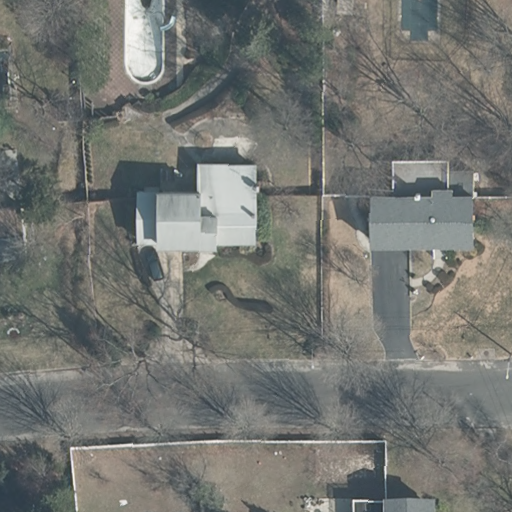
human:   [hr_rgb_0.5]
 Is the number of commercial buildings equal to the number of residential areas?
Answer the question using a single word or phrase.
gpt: no

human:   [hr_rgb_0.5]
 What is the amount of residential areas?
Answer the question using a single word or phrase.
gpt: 1

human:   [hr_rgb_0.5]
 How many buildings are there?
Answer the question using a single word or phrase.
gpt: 4

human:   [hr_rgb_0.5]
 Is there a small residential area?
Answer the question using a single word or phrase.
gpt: no

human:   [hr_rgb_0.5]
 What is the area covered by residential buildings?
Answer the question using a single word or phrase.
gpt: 770m2

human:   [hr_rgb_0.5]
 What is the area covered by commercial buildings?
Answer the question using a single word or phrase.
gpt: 0m2

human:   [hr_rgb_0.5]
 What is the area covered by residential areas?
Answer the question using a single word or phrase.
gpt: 9196m2

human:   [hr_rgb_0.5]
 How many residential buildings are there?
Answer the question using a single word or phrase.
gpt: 4

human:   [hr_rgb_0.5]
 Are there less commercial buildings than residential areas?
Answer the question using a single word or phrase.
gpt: yes

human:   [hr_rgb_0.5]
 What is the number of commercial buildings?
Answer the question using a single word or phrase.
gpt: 0

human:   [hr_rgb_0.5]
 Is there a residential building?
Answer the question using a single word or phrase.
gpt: yes

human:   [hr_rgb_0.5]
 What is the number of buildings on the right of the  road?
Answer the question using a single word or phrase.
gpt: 2

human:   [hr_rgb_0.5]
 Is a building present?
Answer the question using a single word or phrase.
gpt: yes

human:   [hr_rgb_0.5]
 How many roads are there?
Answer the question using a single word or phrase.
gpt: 1

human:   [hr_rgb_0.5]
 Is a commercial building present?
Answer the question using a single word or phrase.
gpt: no

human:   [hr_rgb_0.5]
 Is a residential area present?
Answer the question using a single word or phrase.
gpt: yes

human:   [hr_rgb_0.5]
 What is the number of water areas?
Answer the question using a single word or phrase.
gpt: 0

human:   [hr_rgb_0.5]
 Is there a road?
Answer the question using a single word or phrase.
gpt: yes

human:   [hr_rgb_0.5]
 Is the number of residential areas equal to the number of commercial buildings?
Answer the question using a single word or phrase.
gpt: no

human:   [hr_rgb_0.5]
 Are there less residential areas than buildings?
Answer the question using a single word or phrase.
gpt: yes

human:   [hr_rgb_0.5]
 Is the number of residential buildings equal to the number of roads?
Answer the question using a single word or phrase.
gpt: no

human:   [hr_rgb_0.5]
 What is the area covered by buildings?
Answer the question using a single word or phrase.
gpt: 770m2

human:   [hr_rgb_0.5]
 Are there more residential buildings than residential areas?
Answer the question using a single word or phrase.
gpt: yes

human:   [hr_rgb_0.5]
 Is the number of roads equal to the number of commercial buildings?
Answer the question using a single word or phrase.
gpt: no

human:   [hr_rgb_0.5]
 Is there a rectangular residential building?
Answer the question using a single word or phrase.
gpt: yes

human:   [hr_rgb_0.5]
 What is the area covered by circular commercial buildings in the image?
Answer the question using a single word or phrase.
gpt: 0m2

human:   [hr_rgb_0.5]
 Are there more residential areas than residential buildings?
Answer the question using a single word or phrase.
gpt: no

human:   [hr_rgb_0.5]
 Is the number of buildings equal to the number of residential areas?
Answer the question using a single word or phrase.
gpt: no

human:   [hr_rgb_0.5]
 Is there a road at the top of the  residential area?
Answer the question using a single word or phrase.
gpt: yes

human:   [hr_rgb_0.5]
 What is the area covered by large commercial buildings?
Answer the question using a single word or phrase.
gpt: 0m2

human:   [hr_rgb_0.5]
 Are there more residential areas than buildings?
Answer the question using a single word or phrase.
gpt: no

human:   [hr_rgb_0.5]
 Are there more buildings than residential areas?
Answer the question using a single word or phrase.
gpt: yes

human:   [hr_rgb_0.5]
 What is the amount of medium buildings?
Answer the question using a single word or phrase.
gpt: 2

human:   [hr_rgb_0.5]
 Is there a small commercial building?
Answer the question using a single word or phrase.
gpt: no

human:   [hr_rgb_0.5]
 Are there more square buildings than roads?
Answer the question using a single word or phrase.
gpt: no

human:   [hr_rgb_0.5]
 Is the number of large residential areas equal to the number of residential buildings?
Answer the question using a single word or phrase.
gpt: no

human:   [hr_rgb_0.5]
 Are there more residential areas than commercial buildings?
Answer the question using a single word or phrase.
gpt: yes

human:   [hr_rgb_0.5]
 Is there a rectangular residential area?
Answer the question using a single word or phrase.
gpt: no

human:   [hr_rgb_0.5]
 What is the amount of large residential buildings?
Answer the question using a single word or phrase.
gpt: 0

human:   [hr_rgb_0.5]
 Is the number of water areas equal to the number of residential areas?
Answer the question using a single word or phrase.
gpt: no

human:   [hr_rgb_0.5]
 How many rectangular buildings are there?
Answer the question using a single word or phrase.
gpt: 2

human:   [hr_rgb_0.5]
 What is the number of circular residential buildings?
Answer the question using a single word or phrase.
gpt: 0

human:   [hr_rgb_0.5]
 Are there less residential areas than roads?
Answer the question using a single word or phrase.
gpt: no

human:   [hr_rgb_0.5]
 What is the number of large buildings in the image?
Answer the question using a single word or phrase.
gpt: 0

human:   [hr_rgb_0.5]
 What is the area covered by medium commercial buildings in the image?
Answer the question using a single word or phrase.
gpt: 0m2

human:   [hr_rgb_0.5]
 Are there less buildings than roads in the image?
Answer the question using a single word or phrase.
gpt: no

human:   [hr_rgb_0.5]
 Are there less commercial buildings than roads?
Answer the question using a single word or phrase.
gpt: yes

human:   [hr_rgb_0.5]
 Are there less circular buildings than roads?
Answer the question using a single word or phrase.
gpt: yes

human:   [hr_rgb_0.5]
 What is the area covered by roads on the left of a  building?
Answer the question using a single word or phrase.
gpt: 0m2

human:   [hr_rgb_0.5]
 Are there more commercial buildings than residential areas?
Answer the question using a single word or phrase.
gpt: no

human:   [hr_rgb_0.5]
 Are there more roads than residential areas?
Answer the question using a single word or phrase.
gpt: no

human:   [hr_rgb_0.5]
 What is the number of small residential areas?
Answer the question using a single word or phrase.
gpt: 0

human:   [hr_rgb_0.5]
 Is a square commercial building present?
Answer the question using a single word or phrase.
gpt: no

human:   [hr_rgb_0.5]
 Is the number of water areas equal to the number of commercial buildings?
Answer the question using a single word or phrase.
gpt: yes

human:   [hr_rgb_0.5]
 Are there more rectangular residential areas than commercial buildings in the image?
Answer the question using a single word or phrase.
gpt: no

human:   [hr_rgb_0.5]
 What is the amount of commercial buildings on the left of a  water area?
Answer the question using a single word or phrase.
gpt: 0

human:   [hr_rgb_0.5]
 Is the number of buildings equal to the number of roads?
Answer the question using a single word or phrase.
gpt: no

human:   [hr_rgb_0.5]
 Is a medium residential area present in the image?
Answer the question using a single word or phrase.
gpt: no

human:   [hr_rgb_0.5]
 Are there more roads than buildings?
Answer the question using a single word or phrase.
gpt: no

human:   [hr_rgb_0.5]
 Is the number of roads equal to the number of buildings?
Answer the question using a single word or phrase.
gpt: no

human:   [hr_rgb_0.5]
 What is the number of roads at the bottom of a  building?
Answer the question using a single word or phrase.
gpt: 1

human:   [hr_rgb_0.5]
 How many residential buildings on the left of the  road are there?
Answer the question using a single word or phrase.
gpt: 2

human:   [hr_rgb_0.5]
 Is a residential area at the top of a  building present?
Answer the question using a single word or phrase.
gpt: no

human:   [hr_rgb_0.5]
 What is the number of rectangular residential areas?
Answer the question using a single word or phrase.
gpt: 0